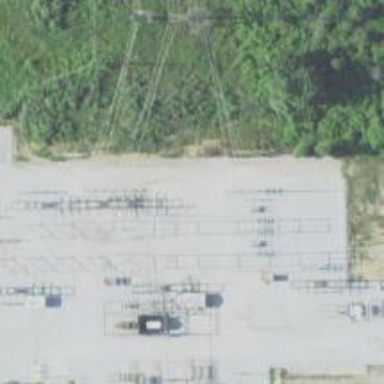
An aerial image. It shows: Switch used for power control.